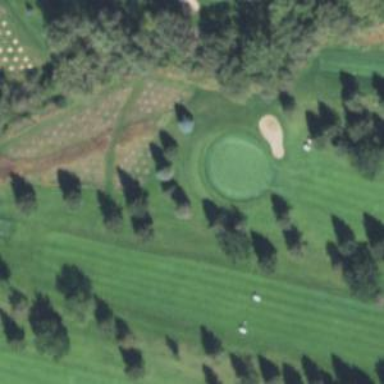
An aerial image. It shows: View of golf hole.